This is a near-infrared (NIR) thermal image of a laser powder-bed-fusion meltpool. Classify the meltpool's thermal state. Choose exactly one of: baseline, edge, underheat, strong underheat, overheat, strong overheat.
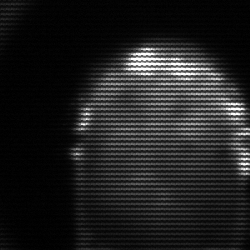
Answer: baseline